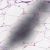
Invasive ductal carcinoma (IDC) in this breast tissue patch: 0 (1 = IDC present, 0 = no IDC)